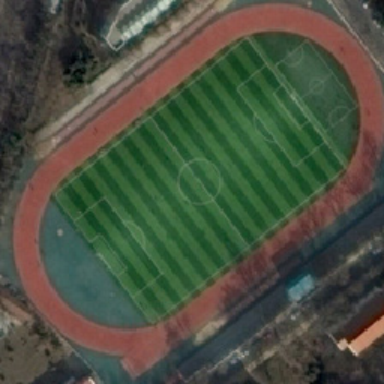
There are several houses on the side of the playground .